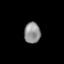
Tissue: lung
Cell type: T cells
Senescence score: 0.2211
Nuclear area (px): 333
Mean DAPI intensity: 143.895